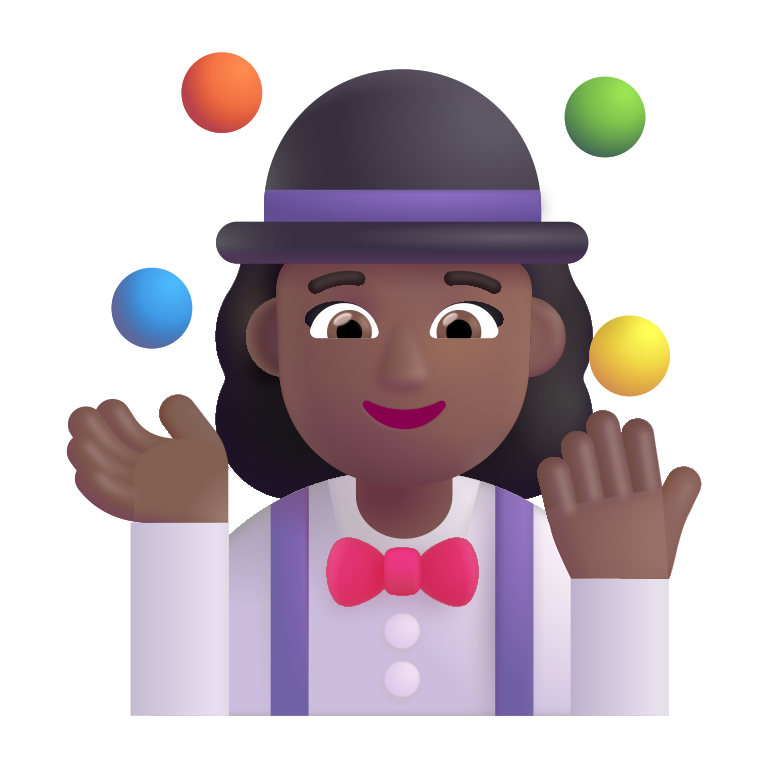
woman juggling color  dark